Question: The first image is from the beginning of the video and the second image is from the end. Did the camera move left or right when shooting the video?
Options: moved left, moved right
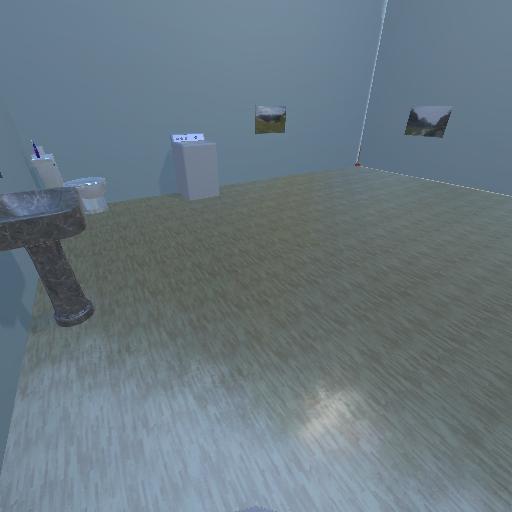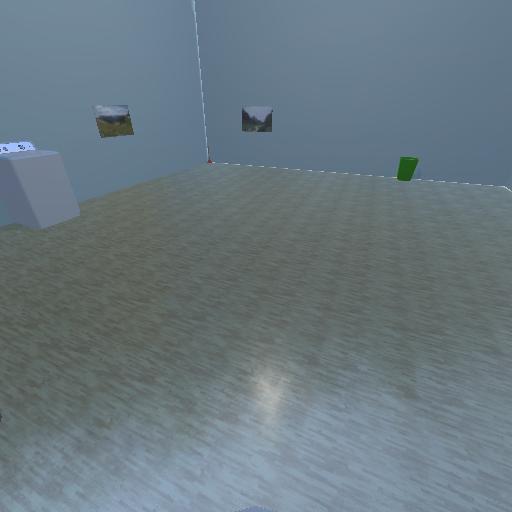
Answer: moved left